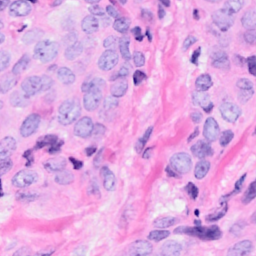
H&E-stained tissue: Breast